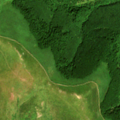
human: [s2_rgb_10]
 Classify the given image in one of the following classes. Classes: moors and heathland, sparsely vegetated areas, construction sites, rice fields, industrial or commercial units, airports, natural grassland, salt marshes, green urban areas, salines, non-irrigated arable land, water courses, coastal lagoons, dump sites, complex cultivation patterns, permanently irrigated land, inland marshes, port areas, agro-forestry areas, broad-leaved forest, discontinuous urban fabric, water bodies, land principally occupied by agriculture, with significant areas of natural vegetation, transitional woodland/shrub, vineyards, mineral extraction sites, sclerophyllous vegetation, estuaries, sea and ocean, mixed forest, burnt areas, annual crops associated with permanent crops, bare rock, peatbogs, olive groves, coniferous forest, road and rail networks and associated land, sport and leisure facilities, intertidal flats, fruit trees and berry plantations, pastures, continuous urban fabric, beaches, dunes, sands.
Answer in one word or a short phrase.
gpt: broad-leaved forest, natural grassland, transitional woodland/shrub